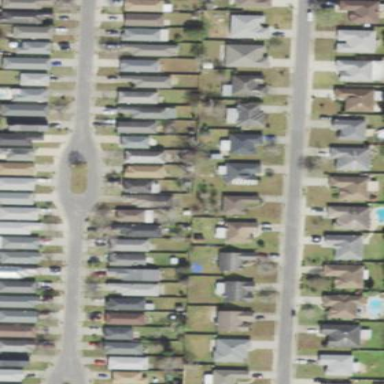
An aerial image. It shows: This residential area consists of single-family homes.